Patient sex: M
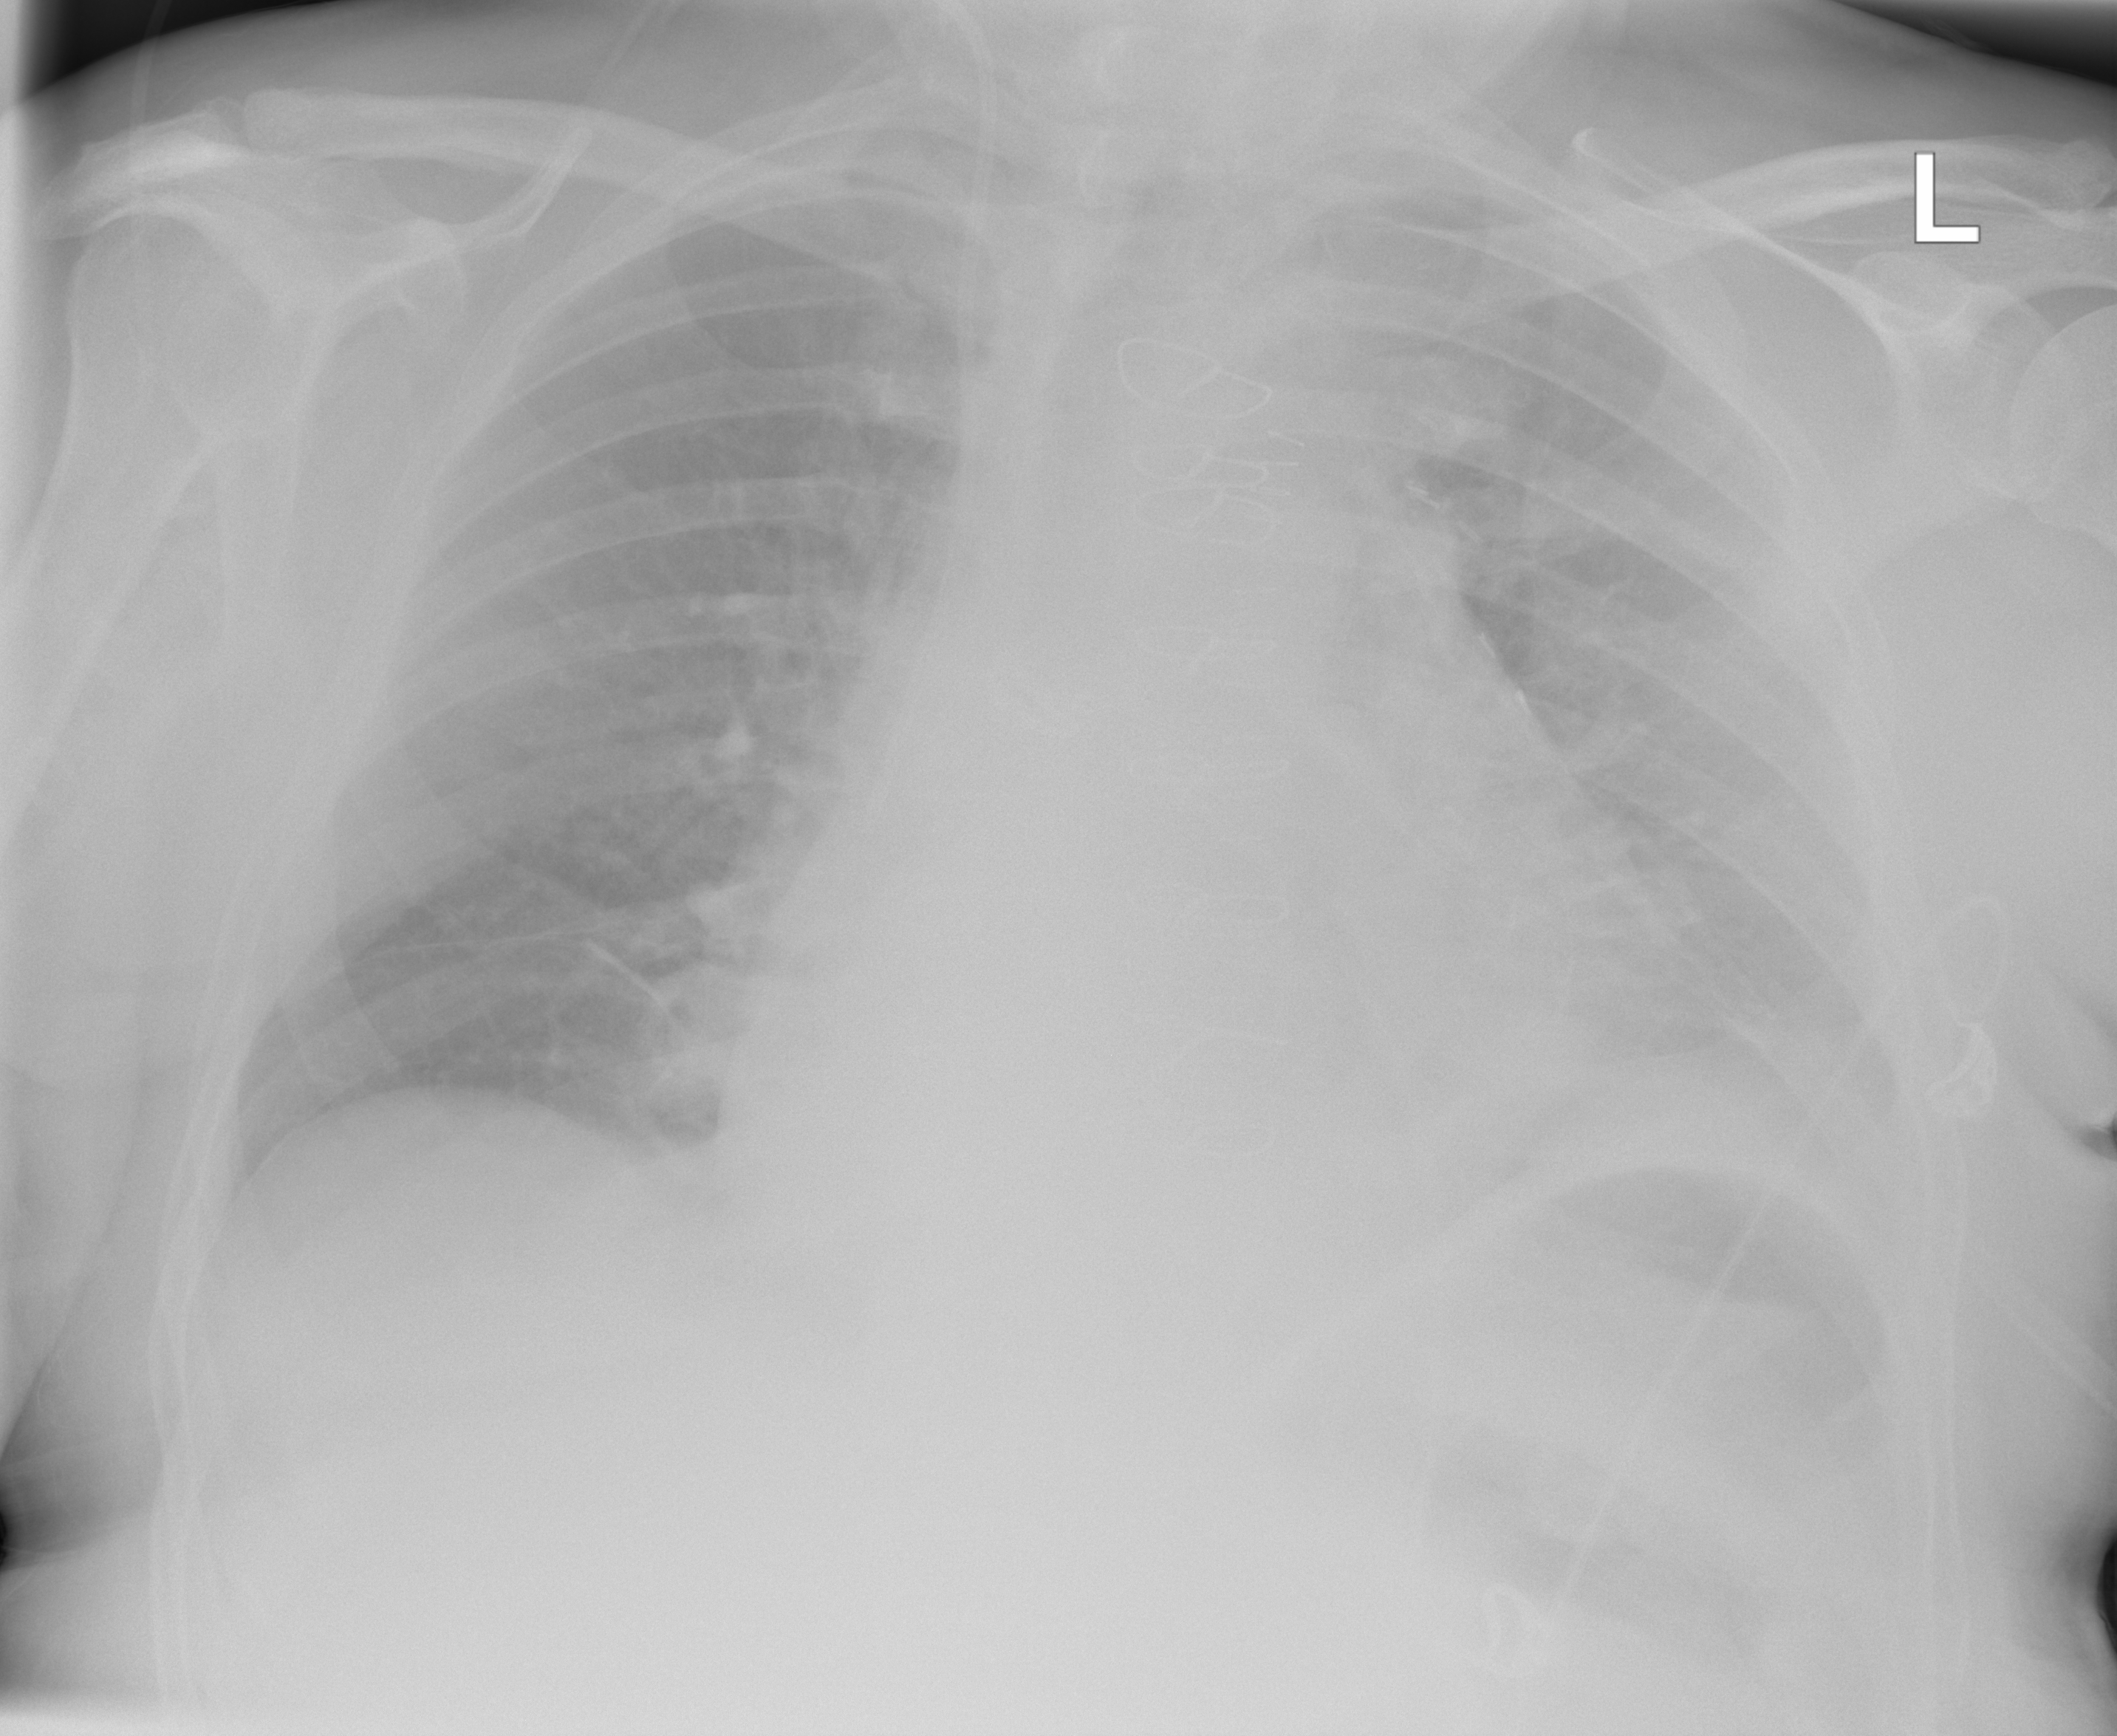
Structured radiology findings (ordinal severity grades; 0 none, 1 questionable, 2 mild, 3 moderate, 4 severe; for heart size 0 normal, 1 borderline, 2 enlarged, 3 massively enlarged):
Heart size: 2
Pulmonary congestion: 0
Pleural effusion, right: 0
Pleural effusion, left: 2
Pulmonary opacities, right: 0
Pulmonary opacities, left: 0
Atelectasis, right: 0
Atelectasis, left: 2